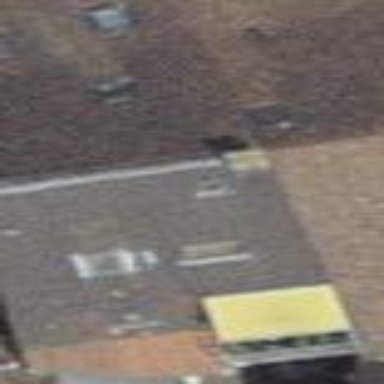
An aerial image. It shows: Building with tile roof.